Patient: sex M, age 73
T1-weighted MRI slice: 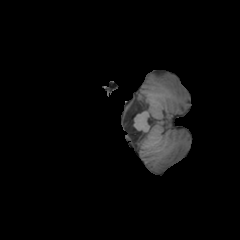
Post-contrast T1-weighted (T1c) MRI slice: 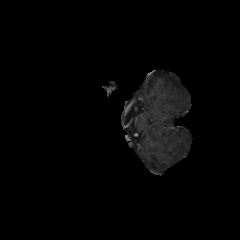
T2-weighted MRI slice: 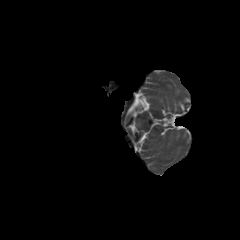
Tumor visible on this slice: no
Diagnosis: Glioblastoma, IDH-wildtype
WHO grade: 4